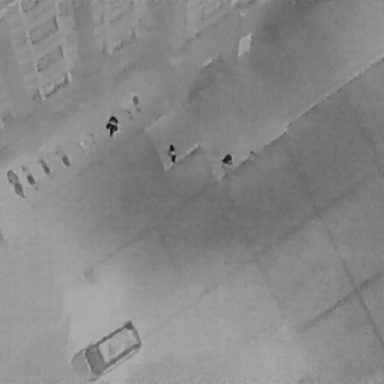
There are nine objects shown in the infrared image, including five Bicycles, three People, and a Car.